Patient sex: M
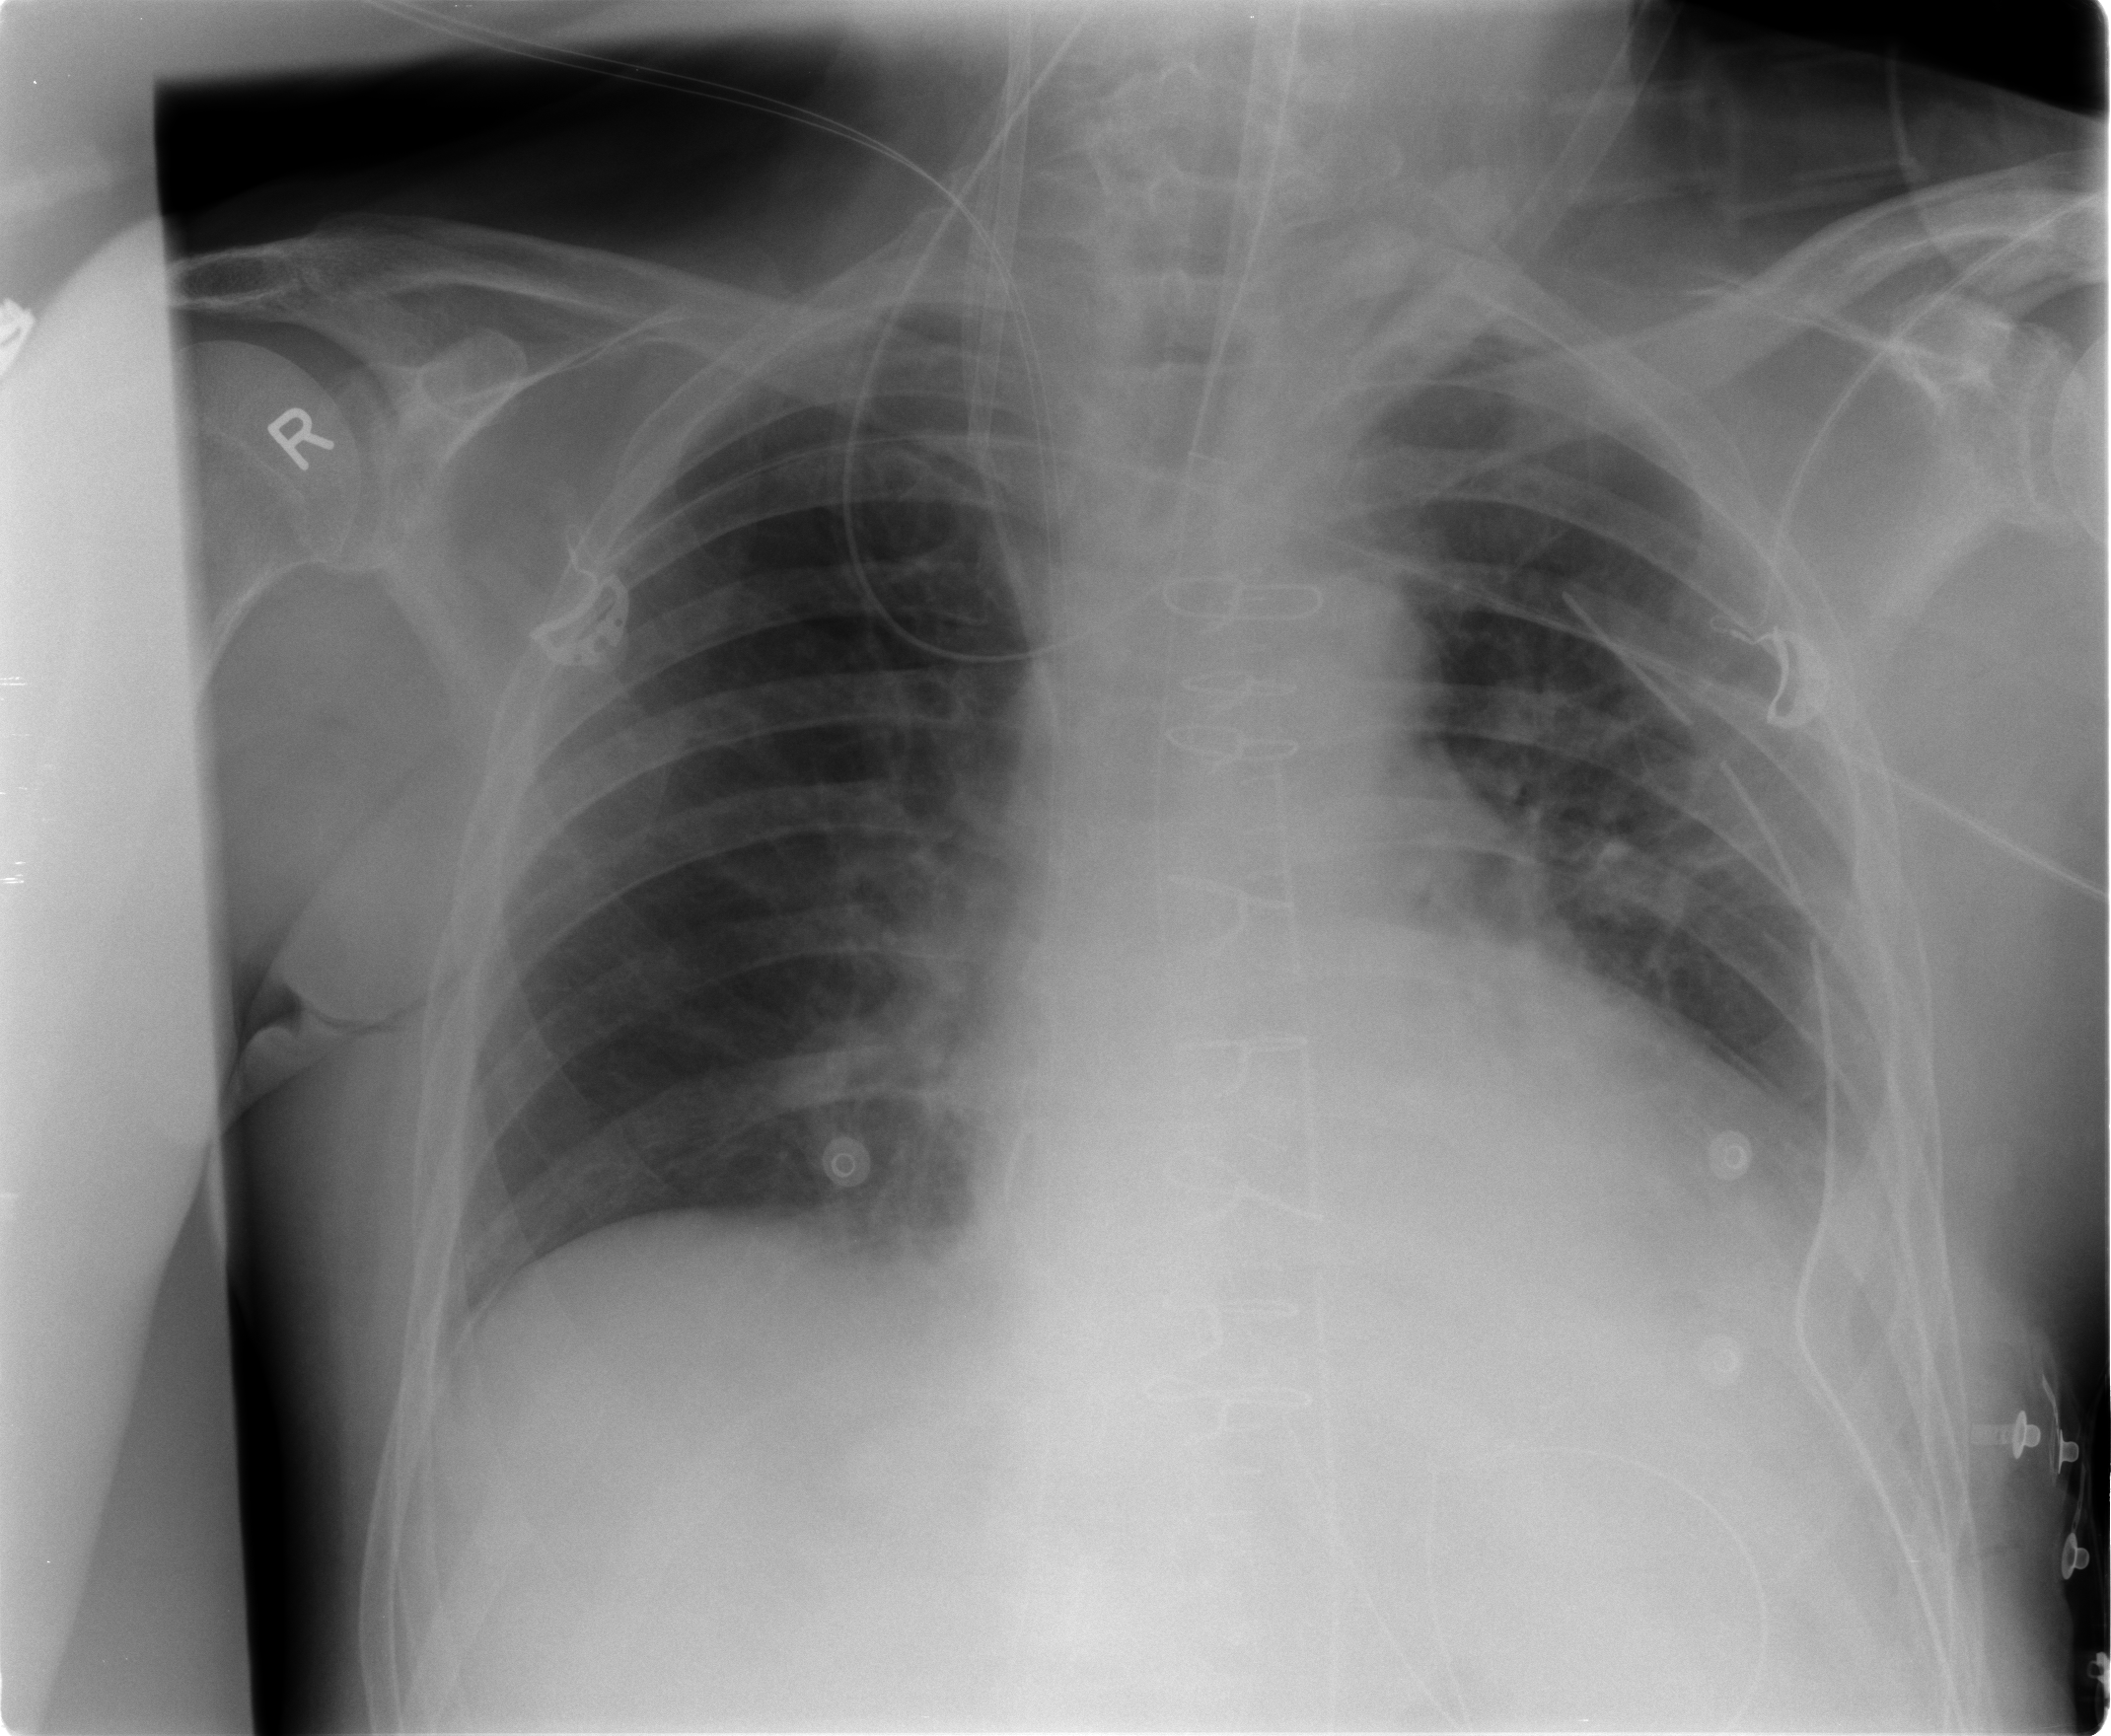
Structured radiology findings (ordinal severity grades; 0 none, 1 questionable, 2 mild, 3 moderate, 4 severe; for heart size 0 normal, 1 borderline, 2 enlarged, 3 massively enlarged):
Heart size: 2
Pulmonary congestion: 2
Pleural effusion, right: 0
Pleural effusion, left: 1
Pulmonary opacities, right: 0
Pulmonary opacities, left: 2
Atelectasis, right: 0
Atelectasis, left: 2